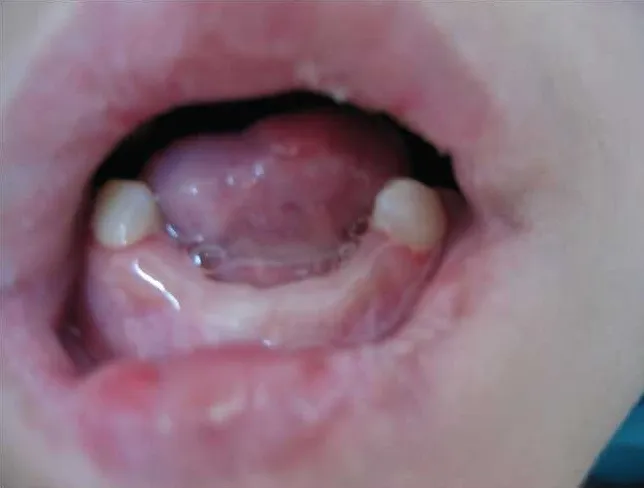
Tissue defect in the tongue, gum, and fingers due to self-mutilation.
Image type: pathology (fish)